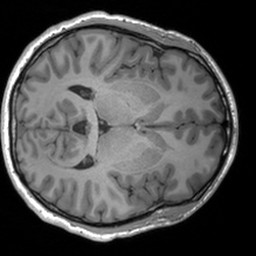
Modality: T1w
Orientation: axial
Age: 22
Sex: male
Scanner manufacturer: siemens
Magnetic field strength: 3 T
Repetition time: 1.9 s
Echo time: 0.00226 s